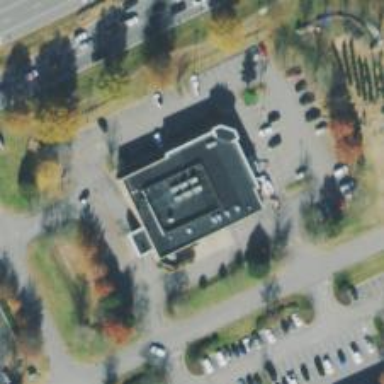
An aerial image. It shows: Pharmacy providing healthcare services.